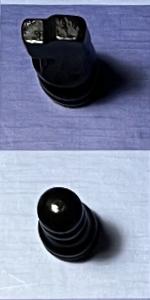
Label: Pawn_Black